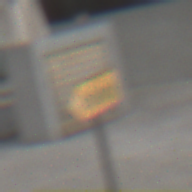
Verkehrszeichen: UmleitungswegweiserLinksweisend
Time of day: Midday
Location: Outdoor (Urban)
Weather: Overcast
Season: NotSpecified
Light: Natural